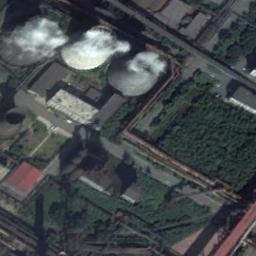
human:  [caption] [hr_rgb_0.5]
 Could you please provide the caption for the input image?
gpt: The thermal power station is next to some trees with white mist above .

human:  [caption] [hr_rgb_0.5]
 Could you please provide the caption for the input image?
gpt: There are workshops in the thermal power station, Three cooling ponds are steaming, and there are large green areas .

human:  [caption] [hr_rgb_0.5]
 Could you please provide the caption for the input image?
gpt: Behind a row of houses, there are three thermal power stations that are blowing smoke .

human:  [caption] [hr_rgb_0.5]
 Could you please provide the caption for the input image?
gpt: A lot of grass is near the thermal power station .

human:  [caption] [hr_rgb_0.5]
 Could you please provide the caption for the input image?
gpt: There are three chimneys and some green lawns on the thermal power station .